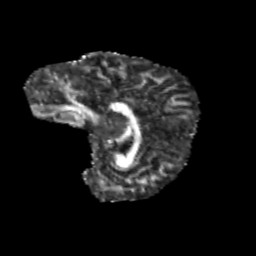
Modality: FA
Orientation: sagittal
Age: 10
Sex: male
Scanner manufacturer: siemens
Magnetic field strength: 3 T
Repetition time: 3.8 s
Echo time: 0.07 s